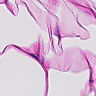
Metastatic tissue present: no